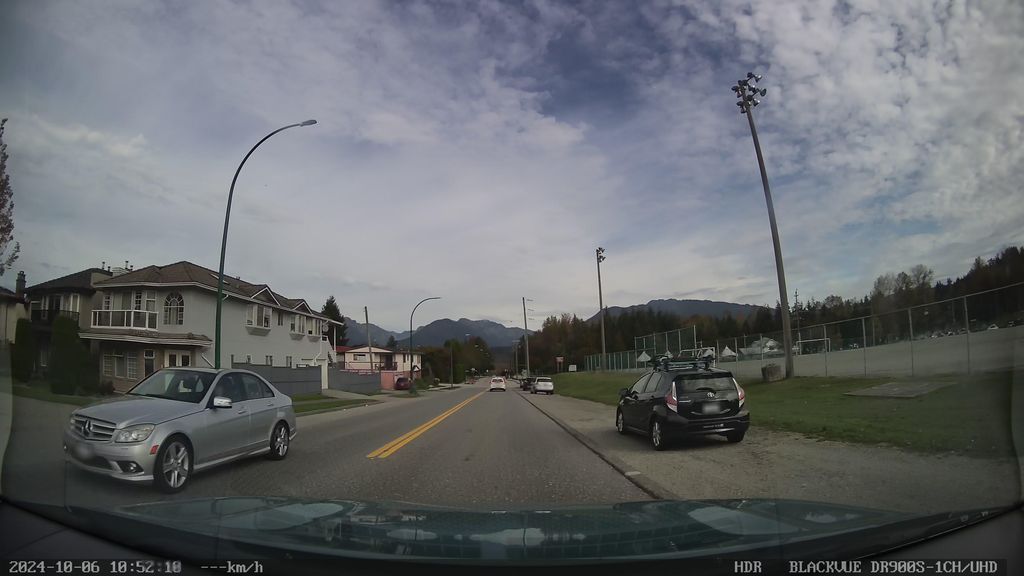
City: vancouver